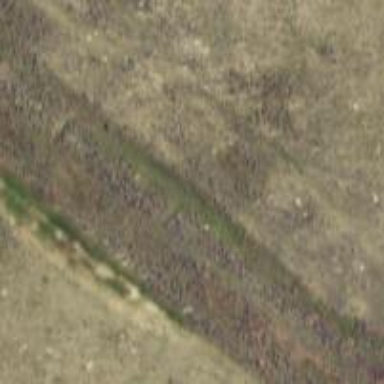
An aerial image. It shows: Abandoned railway track.